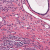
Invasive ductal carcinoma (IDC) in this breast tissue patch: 0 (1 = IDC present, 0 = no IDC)